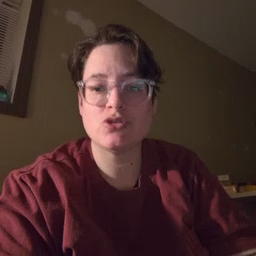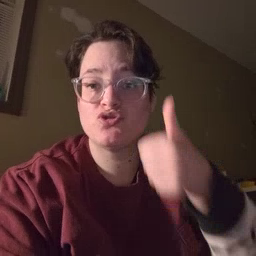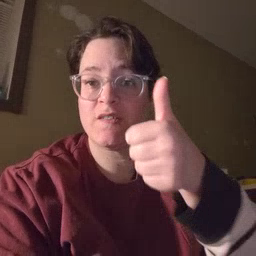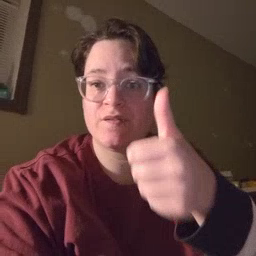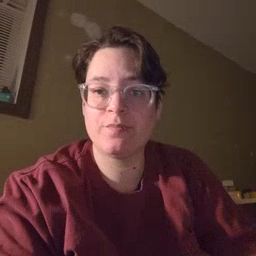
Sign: yourself